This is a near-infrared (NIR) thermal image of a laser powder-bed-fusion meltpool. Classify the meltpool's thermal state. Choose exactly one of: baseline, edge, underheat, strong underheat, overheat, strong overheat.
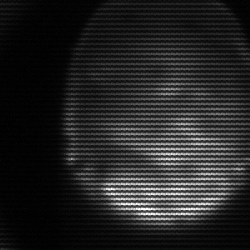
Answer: edge